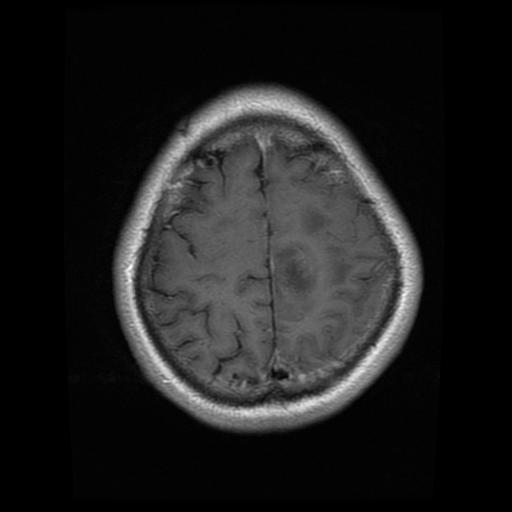
Label: glioma